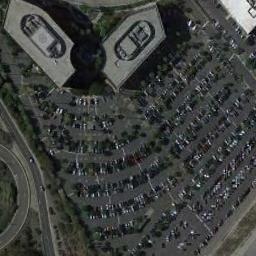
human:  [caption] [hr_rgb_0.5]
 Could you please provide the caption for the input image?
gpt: The parking lot is full of cars next to some buildings .

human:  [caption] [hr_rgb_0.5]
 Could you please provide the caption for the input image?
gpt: There are many different colored cars in the parking lot .

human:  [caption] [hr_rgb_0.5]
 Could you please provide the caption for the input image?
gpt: Four rows of cars were parked in the open space in front of the building .

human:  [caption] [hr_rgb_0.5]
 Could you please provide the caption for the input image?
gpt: The parking lot has lots of cars arranged neatly in lines and some buildings are next to the parking lot .

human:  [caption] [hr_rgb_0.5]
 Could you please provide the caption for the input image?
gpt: There are many green bushes and cars on the parking lot .